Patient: sex F, age 58
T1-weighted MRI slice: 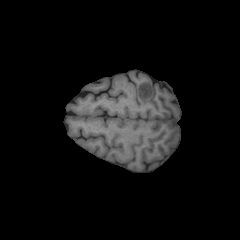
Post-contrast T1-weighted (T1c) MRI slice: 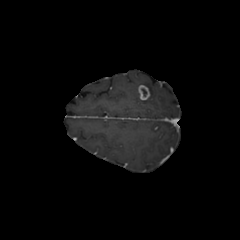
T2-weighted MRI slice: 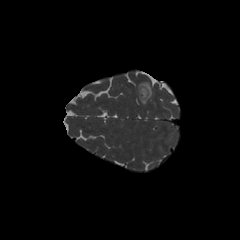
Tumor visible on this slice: yes
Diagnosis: Glioblastoma, IDH-wildtype
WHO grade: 4